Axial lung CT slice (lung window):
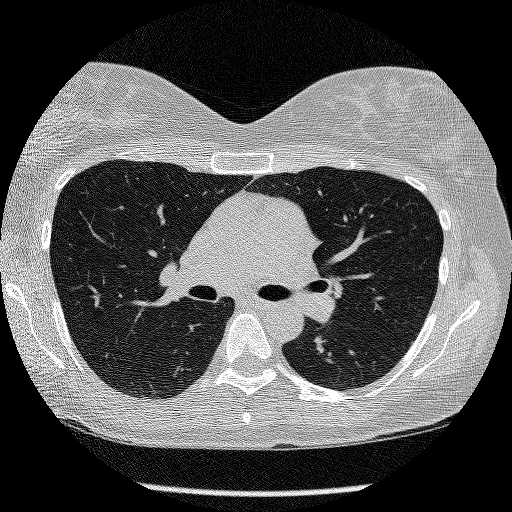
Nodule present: no